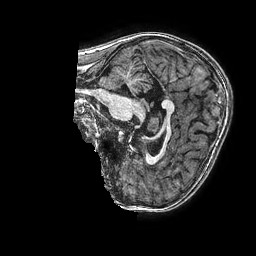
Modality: T1w
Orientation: sagittal
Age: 14
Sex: female
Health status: ill
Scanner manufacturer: ge
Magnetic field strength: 3 T
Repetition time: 0.00766 s
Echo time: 0.003476 s